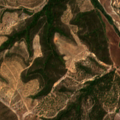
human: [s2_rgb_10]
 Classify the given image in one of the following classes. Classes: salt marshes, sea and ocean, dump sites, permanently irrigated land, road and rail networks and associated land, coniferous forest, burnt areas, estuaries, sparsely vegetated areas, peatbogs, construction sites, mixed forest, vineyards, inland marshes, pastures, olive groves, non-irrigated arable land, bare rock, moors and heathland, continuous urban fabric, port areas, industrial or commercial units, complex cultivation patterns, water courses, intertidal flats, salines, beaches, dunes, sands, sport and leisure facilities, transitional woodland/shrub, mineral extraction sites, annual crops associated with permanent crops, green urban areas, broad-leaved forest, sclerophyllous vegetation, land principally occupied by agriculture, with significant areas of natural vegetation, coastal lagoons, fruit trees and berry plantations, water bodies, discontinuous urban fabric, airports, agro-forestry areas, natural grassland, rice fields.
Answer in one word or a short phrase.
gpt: permanently irrigated land, broad-leaved forest, mixed forest, transitional woodland/shrub